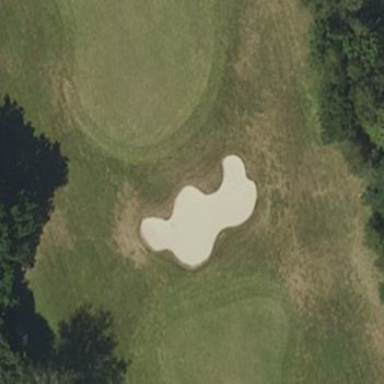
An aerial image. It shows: Golf bunker.